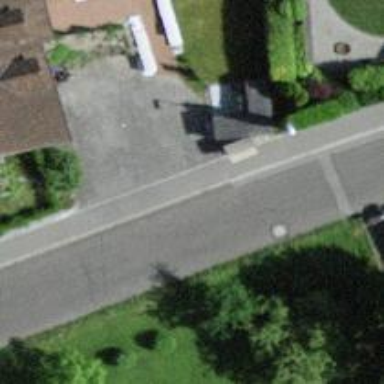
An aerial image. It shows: Sidewalk along the footway.